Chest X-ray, AP view. Patient: 44 years old, sex F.
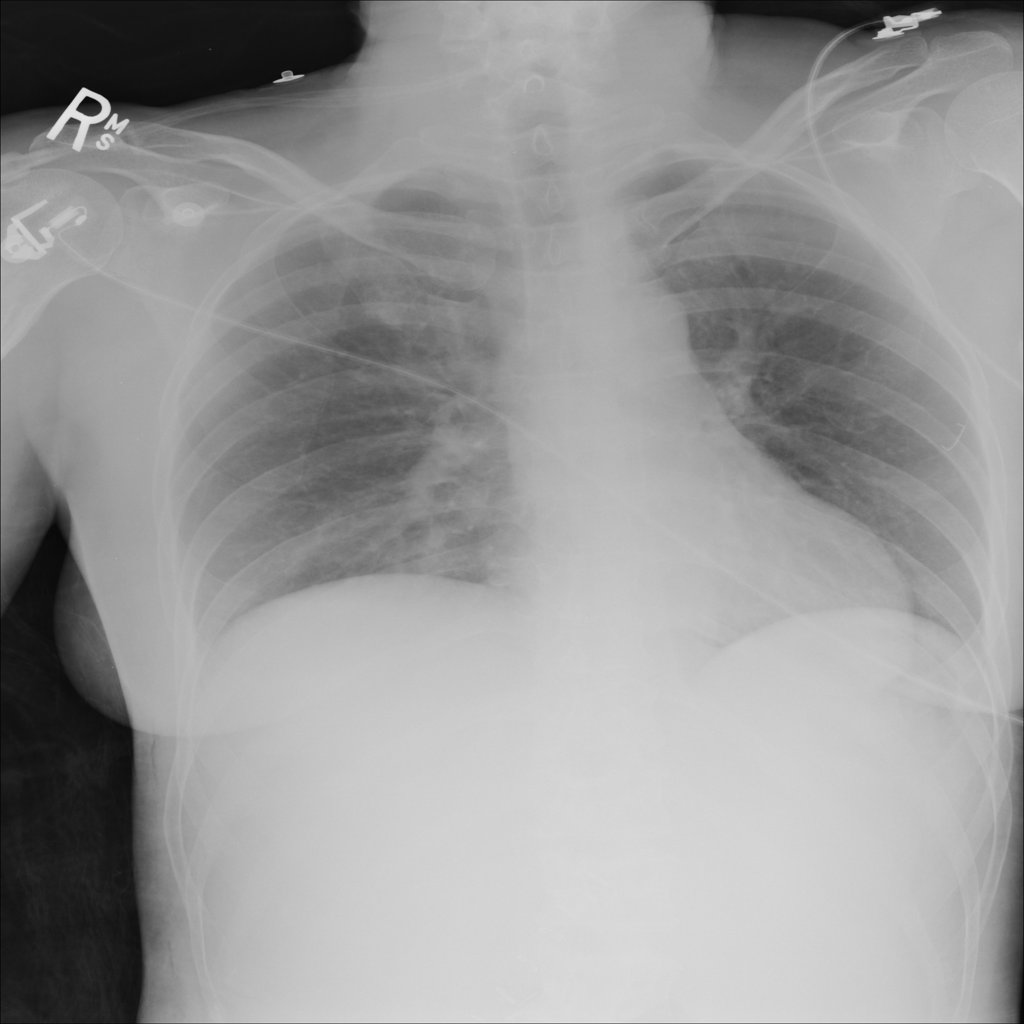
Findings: No Finding